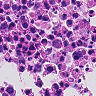
Metastatic tissue present: yes